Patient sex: M
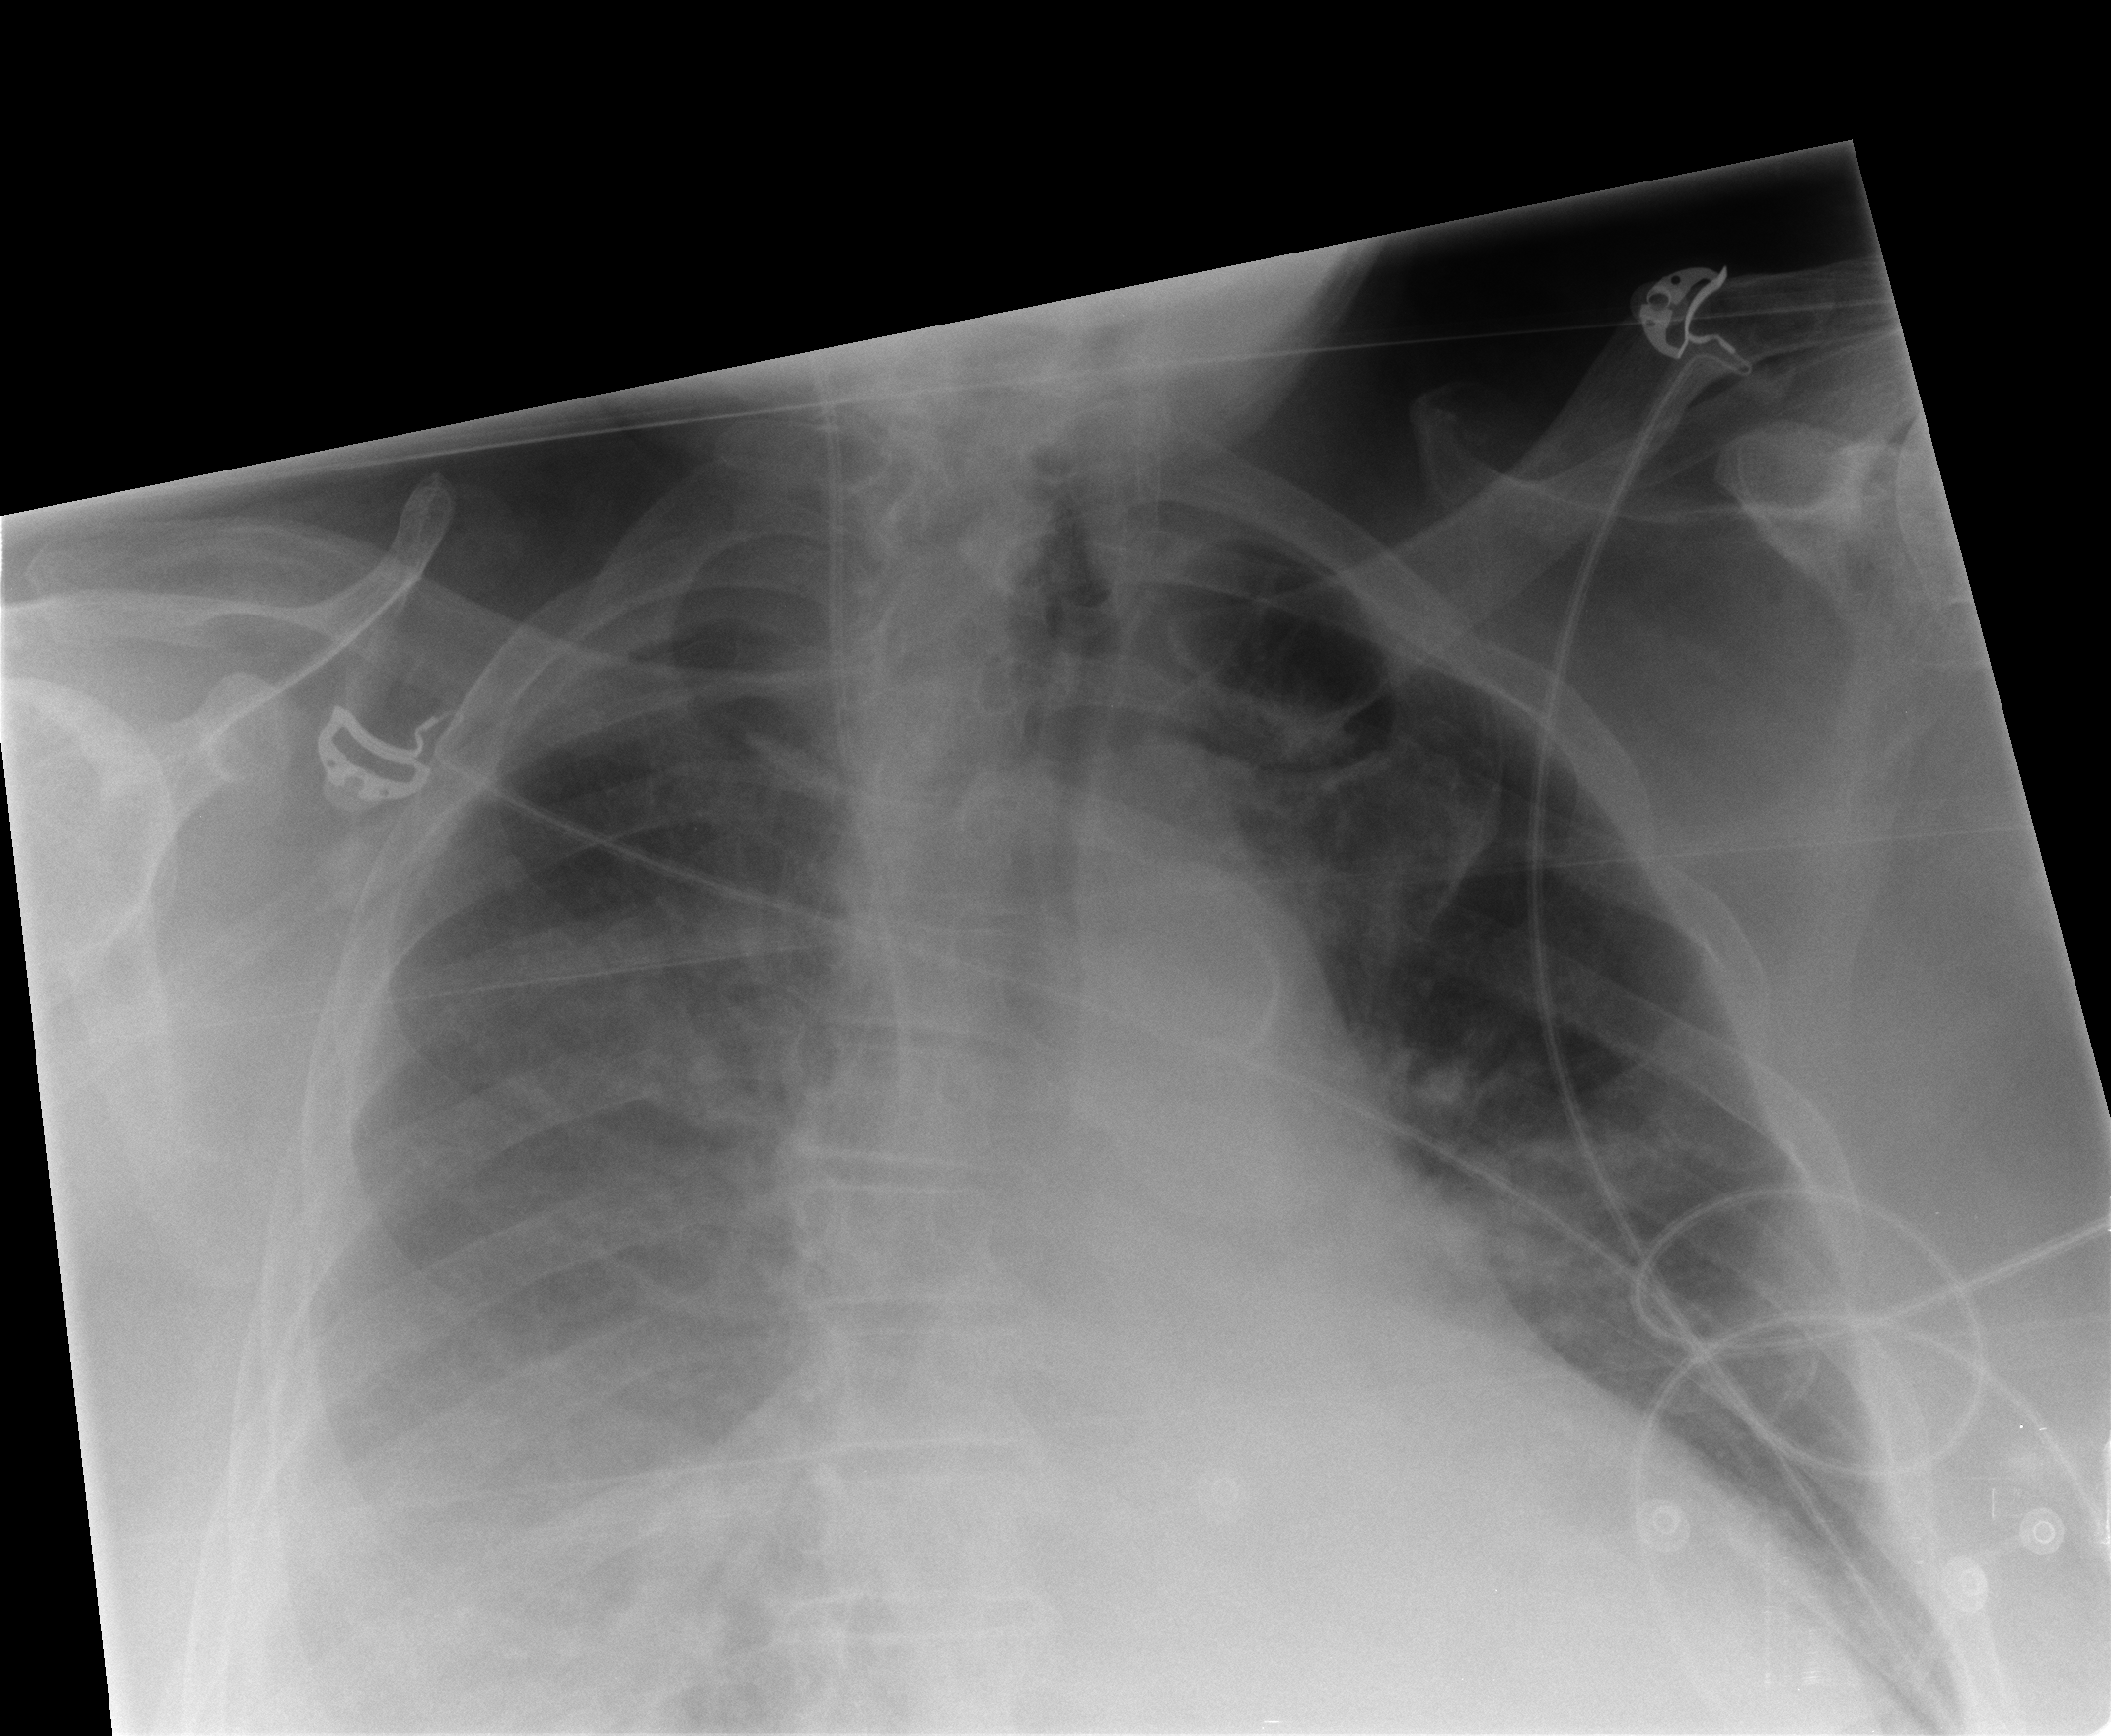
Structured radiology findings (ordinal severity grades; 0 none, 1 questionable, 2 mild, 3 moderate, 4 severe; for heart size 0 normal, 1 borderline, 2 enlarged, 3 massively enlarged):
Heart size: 2
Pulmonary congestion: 2
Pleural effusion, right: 3
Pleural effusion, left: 0
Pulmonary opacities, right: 1
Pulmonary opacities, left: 1
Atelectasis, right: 2
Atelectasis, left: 2